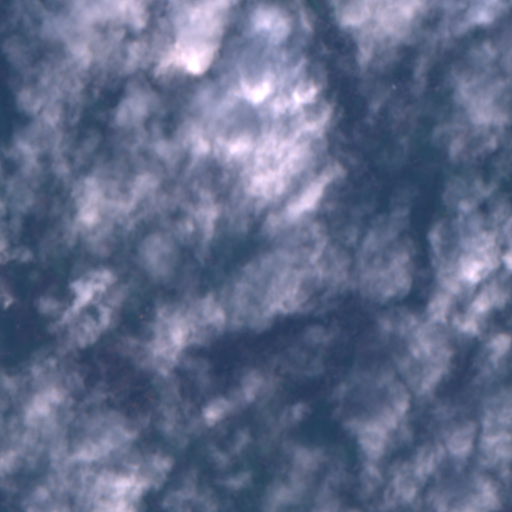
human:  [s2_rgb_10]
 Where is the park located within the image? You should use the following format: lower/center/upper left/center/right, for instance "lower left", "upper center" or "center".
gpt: The park is located in the upper of the image.
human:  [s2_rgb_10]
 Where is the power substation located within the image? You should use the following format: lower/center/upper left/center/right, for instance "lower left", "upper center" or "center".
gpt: The power substation is located in the upper center of the image.
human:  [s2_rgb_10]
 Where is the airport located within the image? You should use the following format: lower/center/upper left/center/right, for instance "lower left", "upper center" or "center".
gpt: There is no airport in the image.